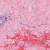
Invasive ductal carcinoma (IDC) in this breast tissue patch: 0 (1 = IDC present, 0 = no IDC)